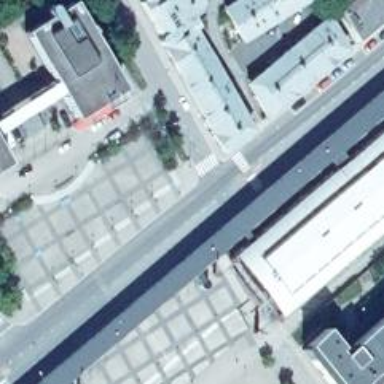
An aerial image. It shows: Asphalt crossing footway.